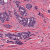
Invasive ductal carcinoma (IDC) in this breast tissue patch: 1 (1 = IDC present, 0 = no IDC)